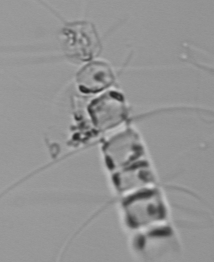
Label: Chaetoceros